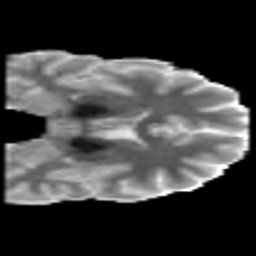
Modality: MD
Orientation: coronal
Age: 25
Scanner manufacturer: philips
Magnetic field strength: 3 T
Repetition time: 8.6 s
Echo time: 0.127 s